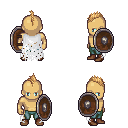
a pixel art fantasy rpg character, male body template, human, tanned skin, white tattered cape, teal pants, light blonde mohawk hairstyle, brown shoes, shield, four views (front, back, left, right), 2x2 character sprite sheet, small pixel art, hard edges, no anti-aliasing